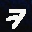
Label: 7